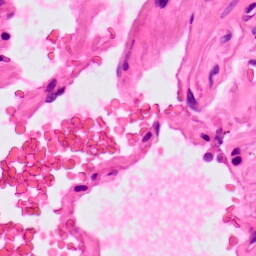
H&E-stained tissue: Lung